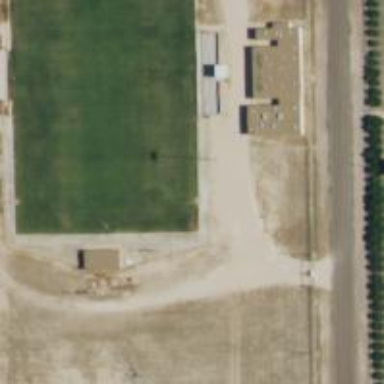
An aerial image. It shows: Stadium with grass field surrounded by fence.